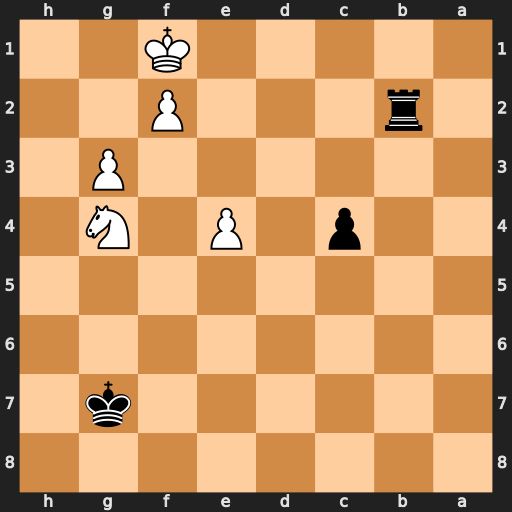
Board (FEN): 8/6k1/8/8/2p1P1N1/6P1/1r3P2/5K2
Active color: b
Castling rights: -
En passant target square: -
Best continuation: c3 Ne3 c2 Nxc2 Rxc2